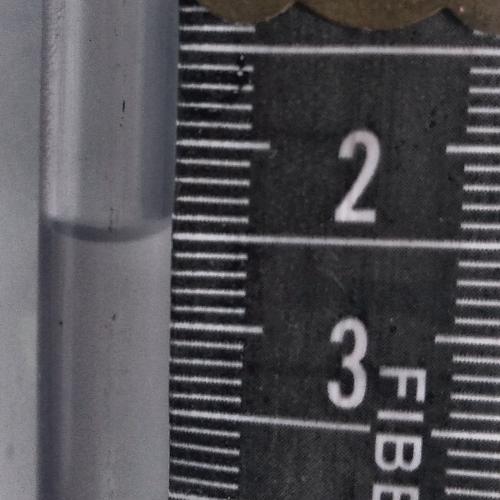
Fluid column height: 2.5 cm